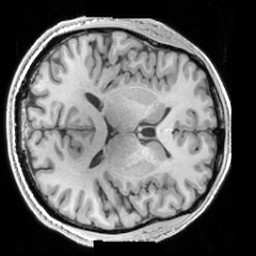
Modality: T1w
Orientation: axial
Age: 29
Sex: male
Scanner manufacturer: siemens
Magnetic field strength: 3 T
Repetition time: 1.63 s
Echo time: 0.00311 s